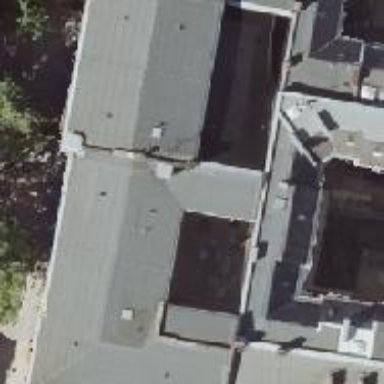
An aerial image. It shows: Part of building.